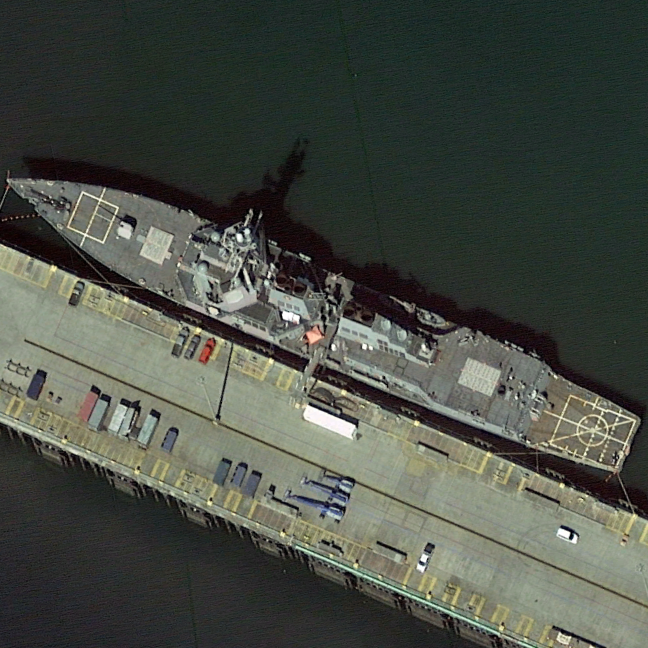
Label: Arleigh_Burke-class_destroyer